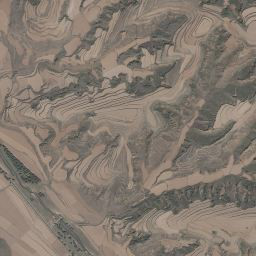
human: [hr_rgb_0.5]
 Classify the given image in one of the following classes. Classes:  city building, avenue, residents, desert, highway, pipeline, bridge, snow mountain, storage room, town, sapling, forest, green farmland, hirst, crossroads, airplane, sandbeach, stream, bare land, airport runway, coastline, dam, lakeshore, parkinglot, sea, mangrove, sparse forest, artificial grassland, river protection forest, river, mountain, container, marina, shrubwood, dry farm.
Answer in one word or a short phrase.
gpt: mountain